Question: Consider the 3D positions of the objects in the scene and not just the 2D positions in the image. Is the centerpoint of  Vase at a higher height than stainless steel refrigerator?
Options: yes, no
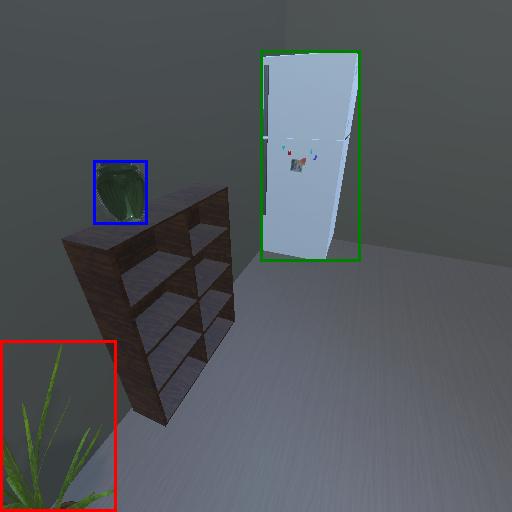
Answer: yes